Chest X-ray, AP view. Patient: 61 years old, sex M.
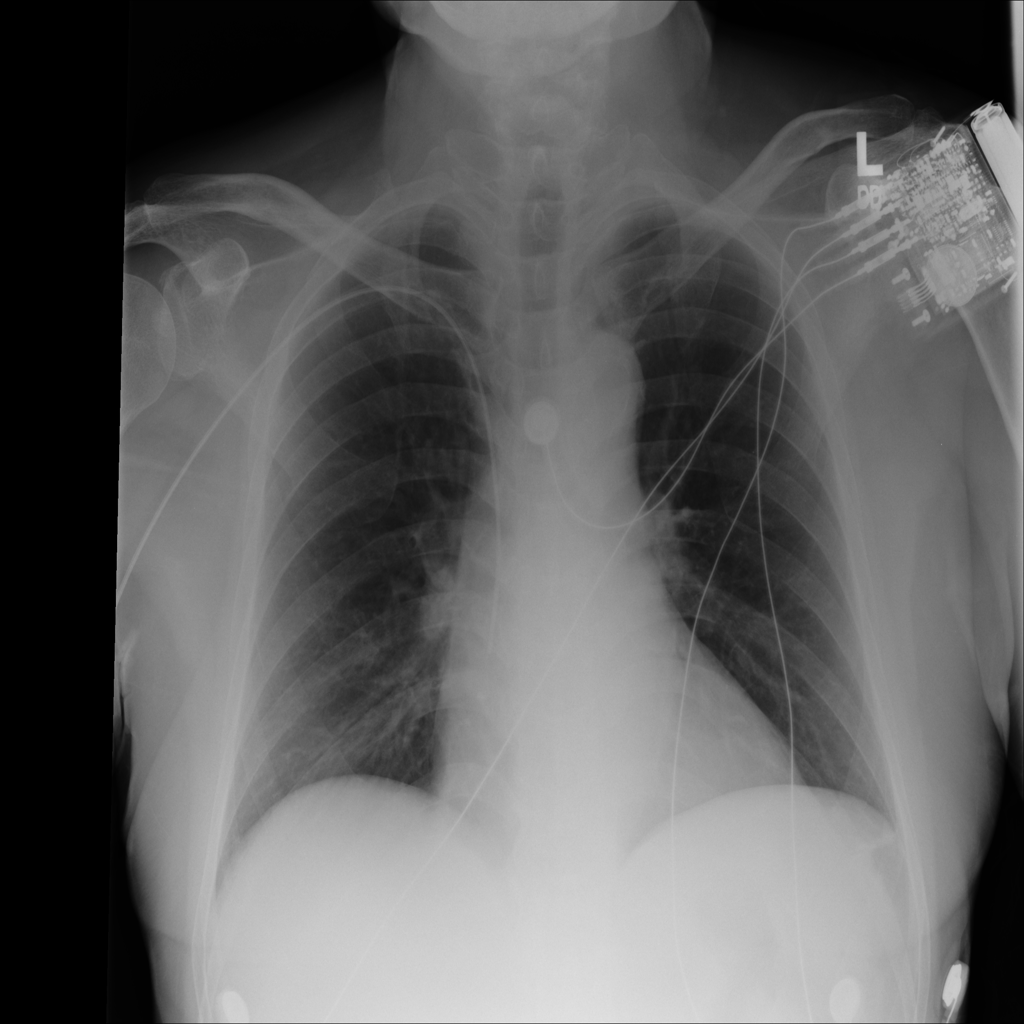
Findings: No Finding